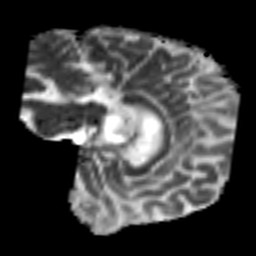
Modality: MD
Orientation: sagittal
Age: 56
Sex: male
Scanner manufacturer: siemens
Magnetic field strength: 3 T
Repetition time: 7.3 s
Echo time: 0.087 s